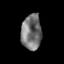
Tissue: prostate
Cell type: Epithelial cells
Senescence score: 0.3298
Nuclear area (px): 703
Mean DAPI intensity: 115.888